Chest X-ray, PA view. Patient: 31 years old, sex M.
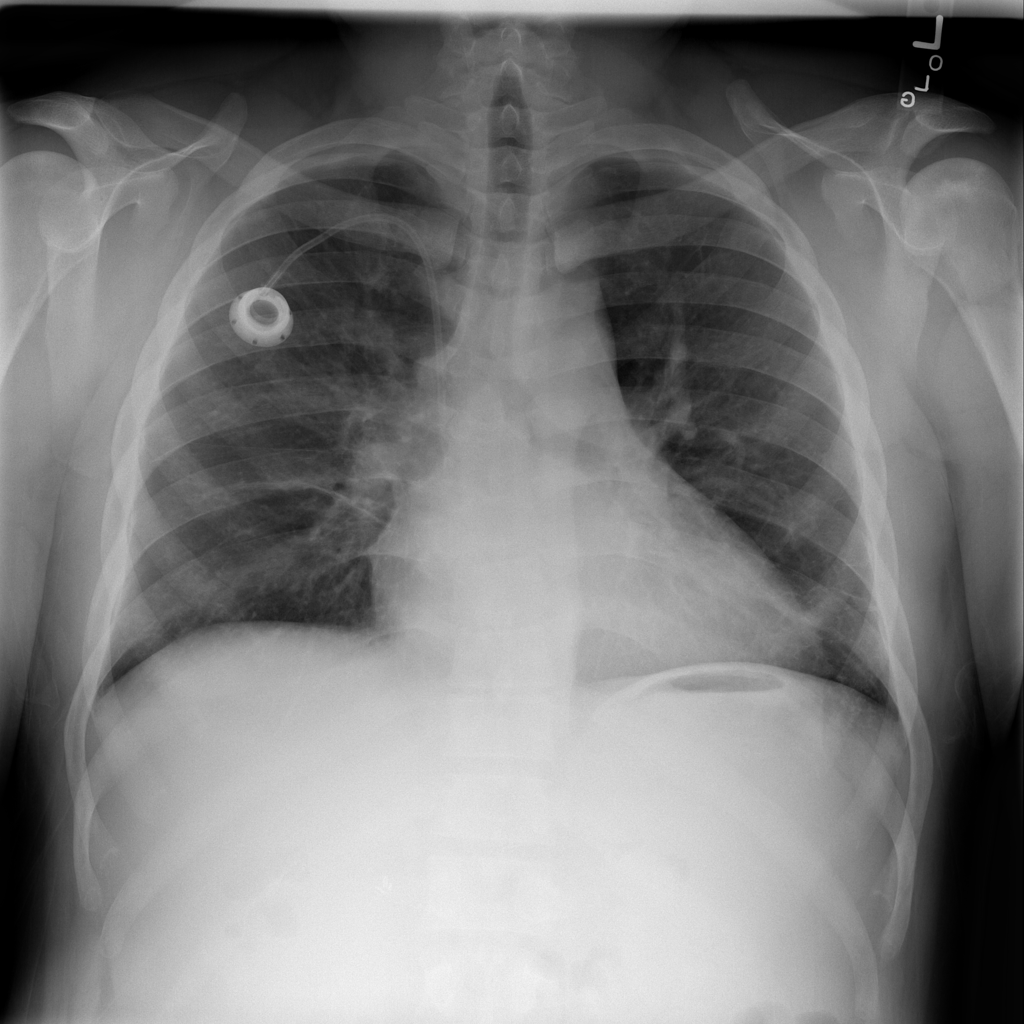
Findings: Atelectasis, Infiltration